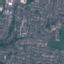
Label: Residential